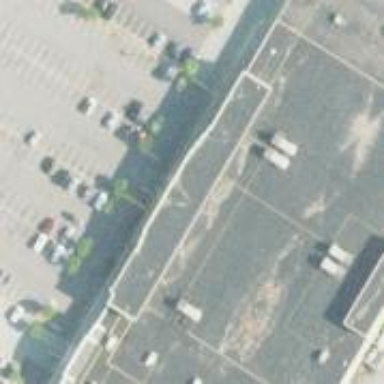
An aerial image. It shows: Part of building.